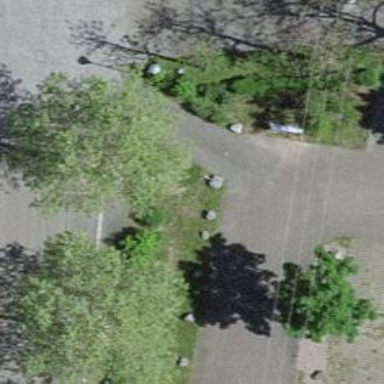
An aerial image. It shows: Bollard barrier.